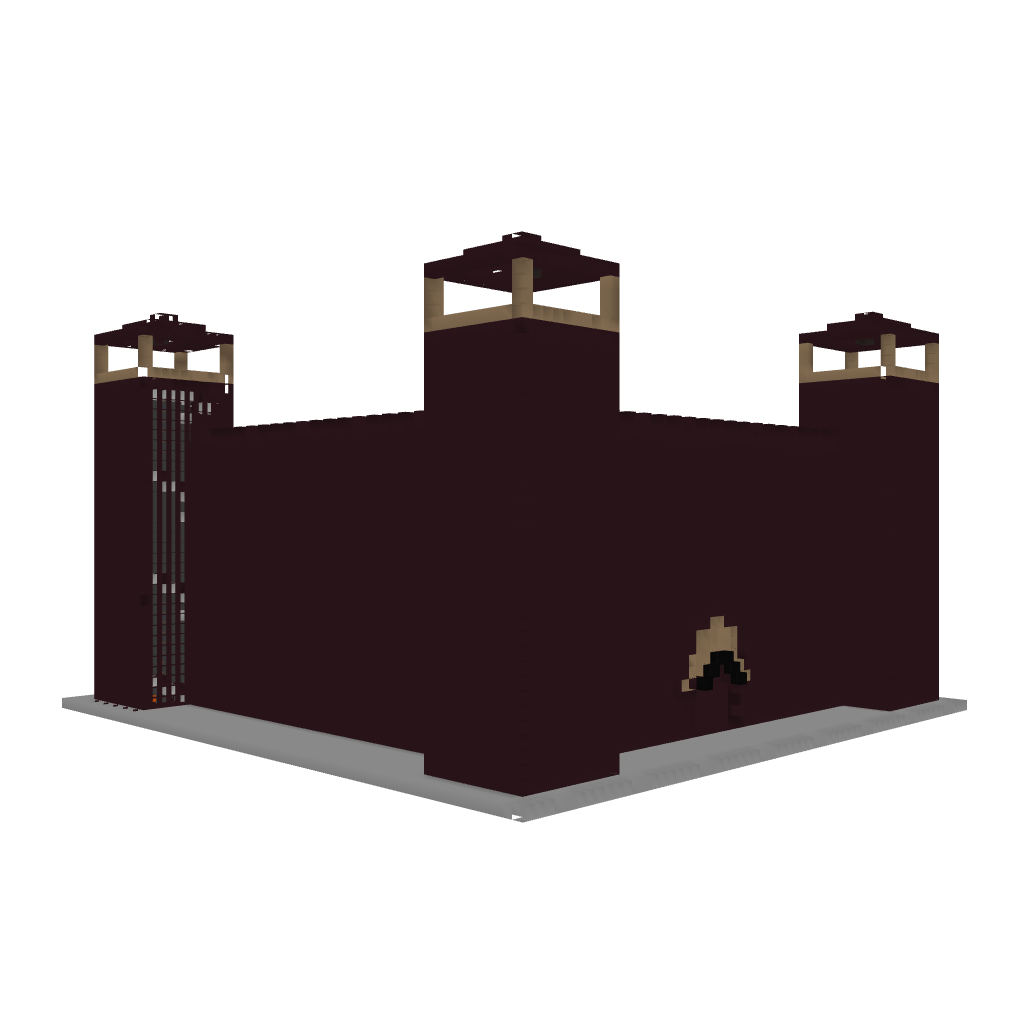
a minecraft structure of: Nether Castle-Empty